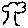
Label: tree